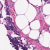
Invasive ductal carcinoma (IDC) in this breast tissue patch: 0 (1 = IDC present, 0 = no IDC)